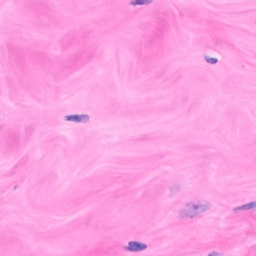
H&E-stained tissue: Breast